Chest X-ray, PA view. Patient: 56 years old, sex F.
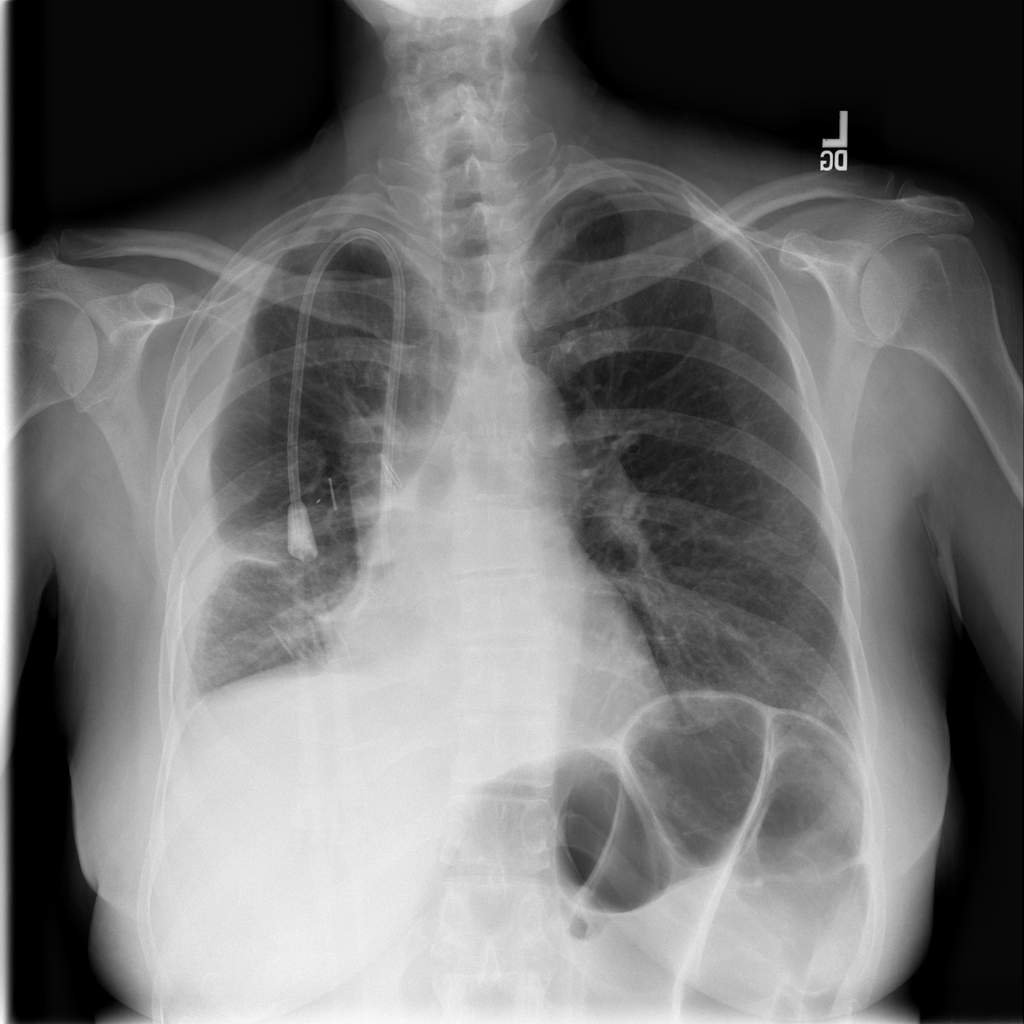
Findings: Effusion